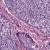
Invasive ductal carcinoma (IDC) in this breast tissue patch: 0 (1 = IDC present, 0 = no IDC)